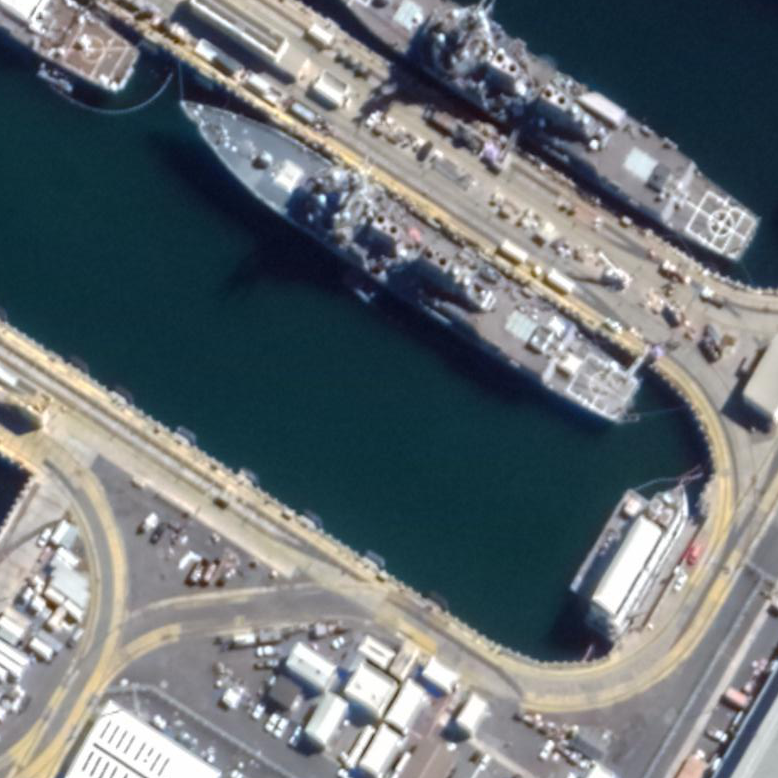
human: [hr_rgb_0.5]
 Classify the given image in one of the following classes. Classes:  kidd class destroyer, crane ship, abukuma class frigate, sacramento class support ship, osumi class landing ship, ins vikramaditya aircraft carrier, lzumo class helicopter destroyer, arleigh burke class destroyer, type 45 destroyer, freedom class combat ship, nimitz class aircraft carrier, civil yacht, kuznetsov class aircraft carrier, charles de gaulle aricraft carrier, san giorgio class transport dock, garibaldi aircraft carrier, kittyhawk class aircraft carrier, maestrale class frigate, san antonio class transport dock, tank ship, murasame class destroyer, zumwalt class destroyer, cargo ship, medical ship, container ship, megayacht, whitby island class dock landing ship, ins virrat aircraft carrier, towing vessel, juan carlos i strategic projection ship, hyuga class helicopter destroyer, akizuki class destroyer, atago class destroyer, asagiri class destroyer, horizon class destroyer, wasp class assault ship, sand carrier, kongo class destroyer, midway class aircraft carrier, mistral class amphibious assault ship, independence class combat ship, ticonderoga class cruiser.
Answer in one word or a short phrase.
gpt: Arleigh Burke class destroyer